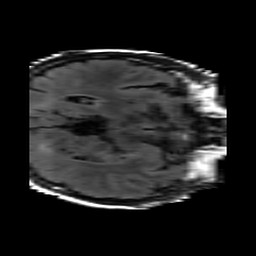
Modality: FLAIR
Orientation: axial
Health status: ill
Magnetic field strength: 3 T